Platform: macOS
Application: Chrome
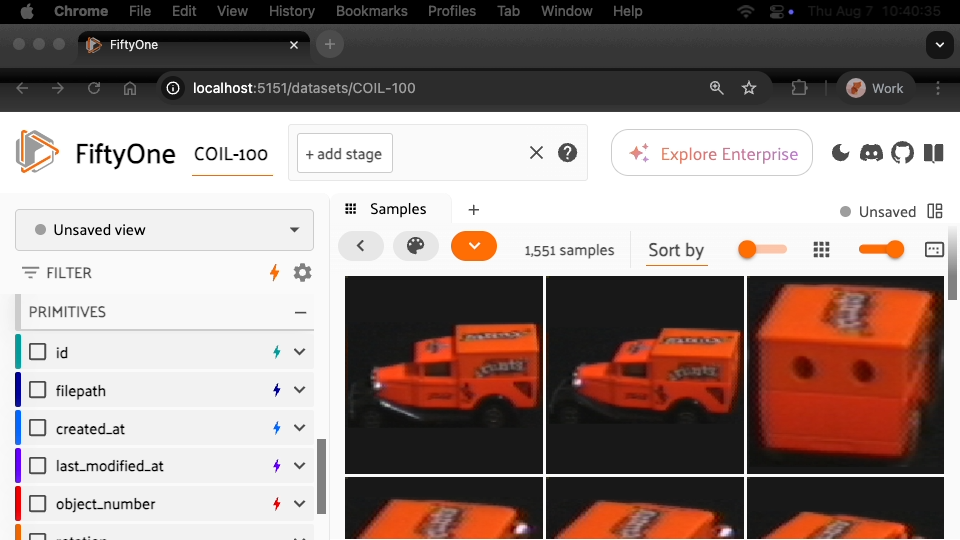
task_description: Where can I find the name of this dataset?
action_type: hover
element_info: Text
steps_since_start: 1